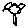
Label: flower